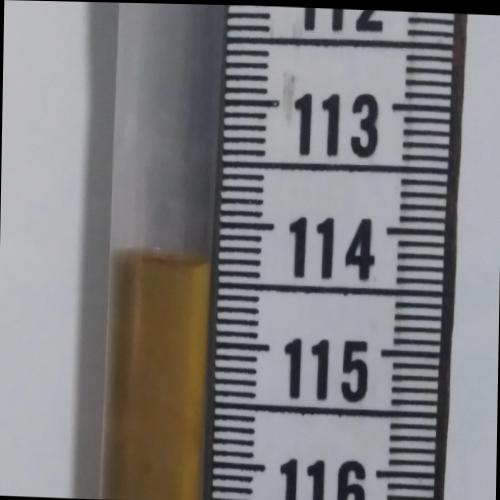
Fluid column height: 114.3 cm